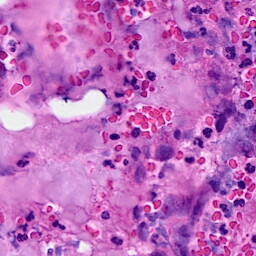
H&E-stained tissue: Breast